Question: I am trying to add image/Icon to bootstrap dropdown btn list options <URL>
It works somehow but as you can see from the demo and following image the hover function does not reacting (highlighting)on the whole li area!

Can you please let me know how to fix this highlits all width of the li element?
Here is my code as well
CSS:
'''
li.one {
background-image: url("http://i1275.photobucket.com/albums/y443/Behseini/lister_zps15367983.png") !important;
background-repeat: no-repeat;
background-position: 5px 7px;
width: 60px;
height: 25px;
}
'''
and the HTML
'''
<div class="btn-group">
<button class="btn span2">Select</button>
<button class="btn dropdown-toggle" data-toggle="dropdown"> <span class="caret"></span>
</button>
<ul class="dropdown-menu">
<li class="one"><a href="#">Item 1</a></li>
<li class="two"><a href="#">Item 2</a></li>
<li class="three"><a href="#">Item 3</a></li>
<li class="four"><a href="#">Item 4</a></li>
<li class="five"><a href="#">Item 5</a></li>
<li class="six"><a href="#">Item 6</a></li>
<li class="divider"></li>
<li><a href="#">Item 4</a></li>
<li><a href="#">Item 5</a></li>
</ul>
'''
Thanks
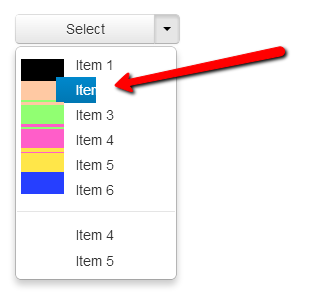
Answer: Using list item background as an icon is a bad idea since it makes laying on the text really tricky (as you experienced).
I'd definitely encourage you to add a new, separate element for the icons. <URL> '<i class="icon-[name]"></i>'. If you want custom icons, you can of course define your own classes and related CSS styles.
Here's a quick example:
HTML:
'''
<li class="one"><a href="#"><i class="icon-custom-1"></i>Item 1</a>
'''
CSS:
'''
.icon-custom-1 {
background-image: url("http://i1275.photobucket.com/albums/y443/Behseini/lister_zps15367983.png") !important;
background-repeat: no-repeat;
background-position: 0px 7px;
width: 60px;
height: 25px;
}
'''
On a related note, you can wildcard all icon-* styles so you don't have to copy&paste the same stuff everywhere:
'''
div[class*='icon-custom-'] {
/* Insert common CSS styles here */
}
'''
Note that I'm using extra 'custom-' to separate this custom icon formatting from icons provided natively by bootstrap.
Happy bootstrapping!